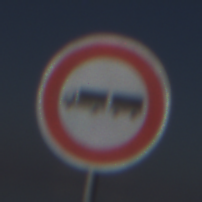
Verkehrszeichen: VerbotLastkraftwagenMitAnhaenger
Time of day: MorningAfternoon
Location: Outdoor (Nature)
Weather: PartlyCloudy
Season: NotSpecified
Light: Natural